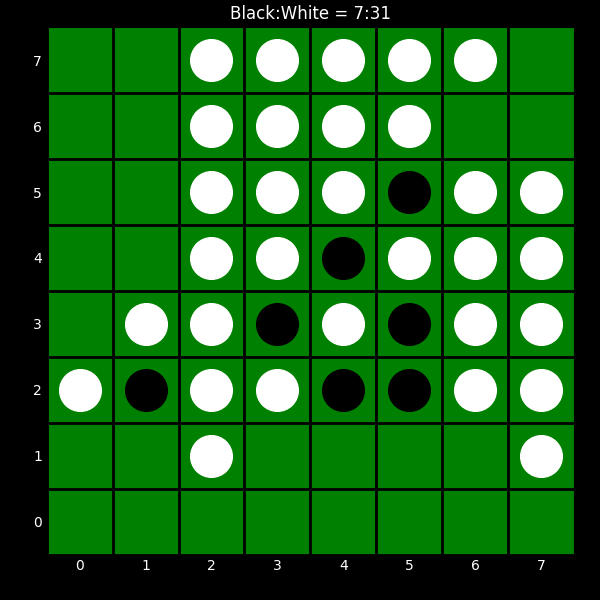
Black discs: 7
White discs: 31